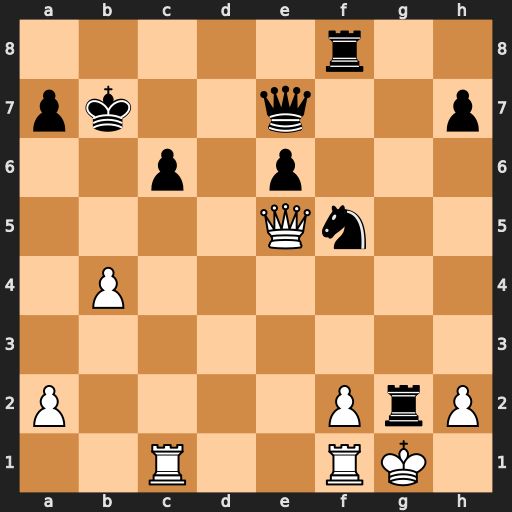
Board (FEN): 5r2/pk2q2p/2p1p3/4Qn2/1P6/8/P4PrP/2R2RK1
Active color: w
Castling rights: -
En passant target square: -
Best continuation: Kxg2 Nh4+ Kh1